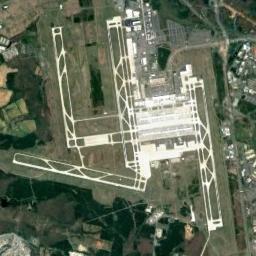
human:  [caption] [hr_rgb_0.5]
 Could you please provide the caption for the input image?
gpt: There is almost no vegetation near the airport, And there are many blue houses .

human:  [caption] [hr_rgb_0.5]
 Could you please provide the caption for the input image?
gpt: There is an airport in the middle of the field next to some buildings .

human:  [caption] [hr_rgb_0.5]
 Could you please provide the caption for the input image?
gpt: An airport with some parallel runways and open areas on the lawn and some buildings beside .

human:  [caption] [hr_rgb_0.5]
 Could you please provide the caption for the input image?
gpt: A complex airport with many runways and buildings is surrounded by a brown and green farmland .

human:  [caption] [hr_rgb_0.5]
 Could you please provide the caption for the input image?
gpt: The airport has many intersecting roads .